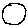
Label: moon